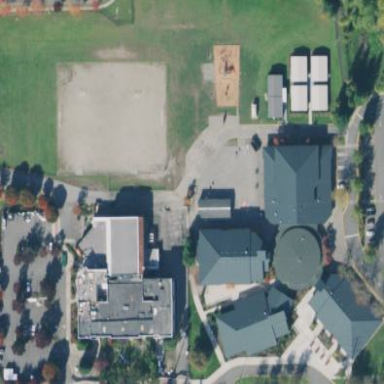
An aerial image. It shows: School building.